Aerial crown-view tile of a tropical tree (Barro Colorado Island, Panama), acquired 20250317:
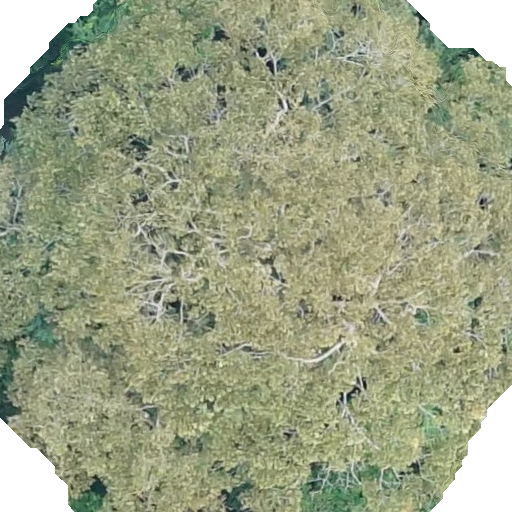
Species: Dipteryx oleifera
GBIF accepted scientific name: Dipteryx oleifera
Crown area: 443.214 m²